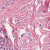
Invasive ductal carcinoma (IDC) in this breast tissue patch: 1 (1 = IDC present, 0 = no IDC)